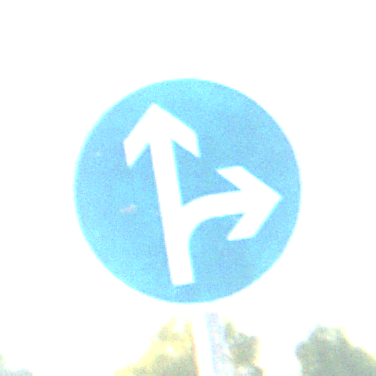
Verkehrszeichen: VorgeschriebeneFahrtrichtungGeradeausOderRechts
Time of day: SunriseSunset
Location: Outdoor (RoadRail)
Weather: Clear
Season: NotSpecified
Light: Natural